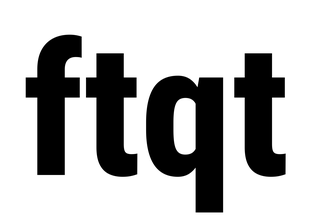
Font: Roboto_Condensed_ExtraBold